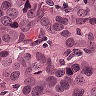
Metastatic tissue present: yes